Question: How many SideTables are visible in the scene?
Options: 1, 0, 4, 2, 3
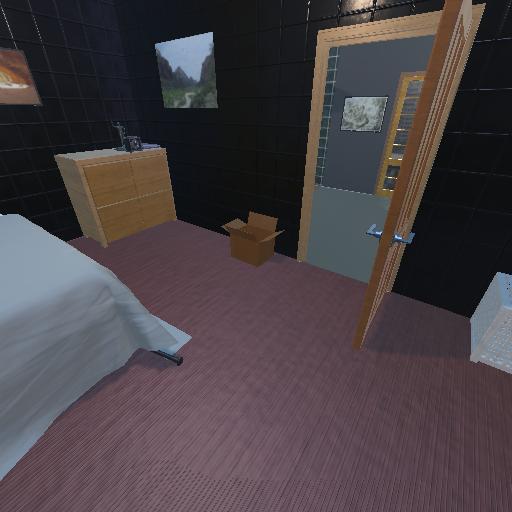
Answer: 1